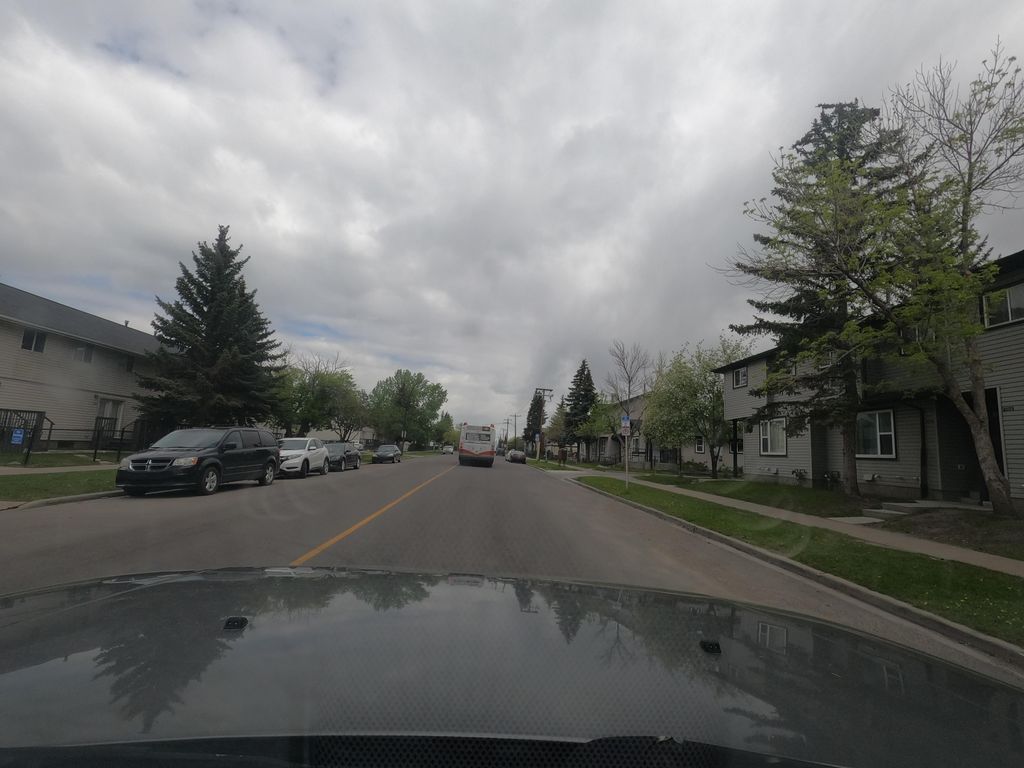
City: calgary